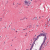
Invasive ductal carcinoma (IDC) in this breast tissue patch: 0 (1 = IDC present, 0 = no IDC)